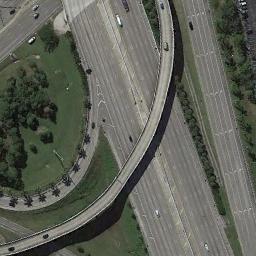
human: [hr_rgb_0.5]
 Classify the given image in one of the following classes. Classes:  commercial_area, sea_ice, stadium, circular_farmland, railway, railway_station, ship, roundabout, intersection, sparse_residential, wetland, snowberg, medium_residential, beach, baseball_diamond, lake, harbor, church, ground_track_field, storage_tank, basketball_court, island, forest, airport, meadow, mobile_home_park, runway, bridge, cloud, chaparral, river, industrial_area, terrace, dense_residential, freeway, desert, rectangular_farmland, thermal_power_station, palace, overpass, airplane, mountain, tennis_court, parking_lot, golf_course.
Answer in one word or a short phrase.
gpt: overpass